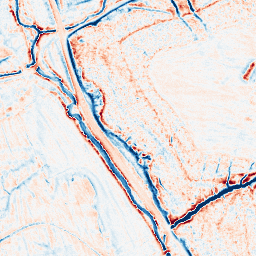
Category: edge_preserving
Decomposition family: anisotropic_diffusion
Decomposition parameters: iterations: 20
kappa: 100
gamma: 0.15
Upsampling method: edge_directed
Upsampling parameters: scale: 4
Upsampling scale: 4